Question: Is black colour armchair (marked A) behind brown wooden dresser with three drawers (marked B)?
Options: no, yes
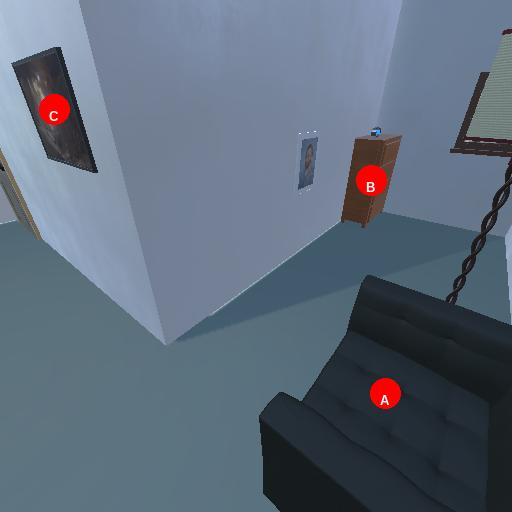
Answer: no